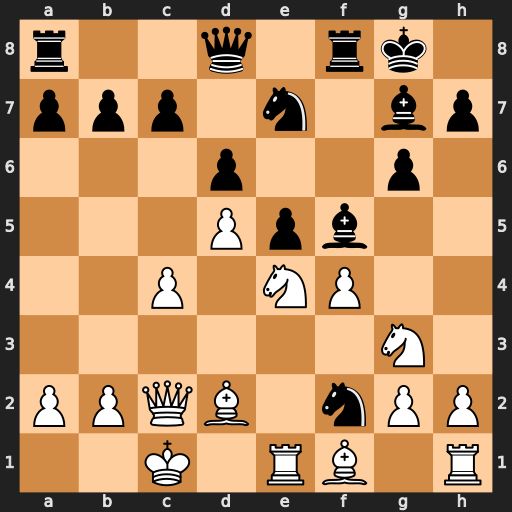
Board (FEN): r2q1rk1/ppp1n1bp/3p2p1/3Ppb2/2P1NP2/6N1/PPQB1nPP/2K1RB1R
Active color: w
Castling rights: -
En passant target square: -
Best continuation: Nxf5 Nxf5 Nxf2